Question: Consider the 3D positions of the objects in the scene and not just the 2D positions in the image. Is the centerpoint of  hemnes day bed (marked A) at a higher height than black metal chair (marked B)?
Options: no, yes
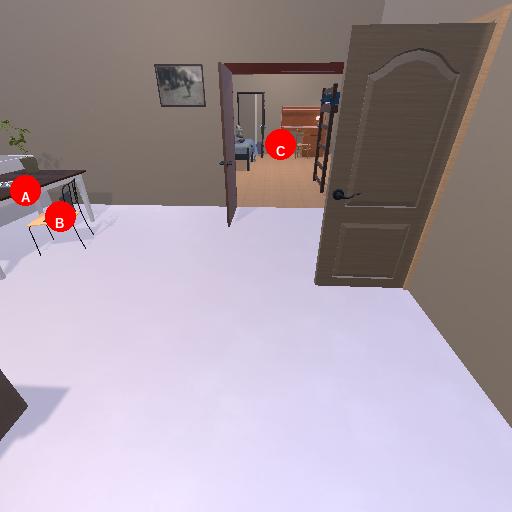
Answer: no